Field crop: maize
Growth stage: 2
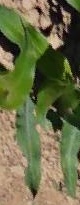
Species: maize